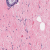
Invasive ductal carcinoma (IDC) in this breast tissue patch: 0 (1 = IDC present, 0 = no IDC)